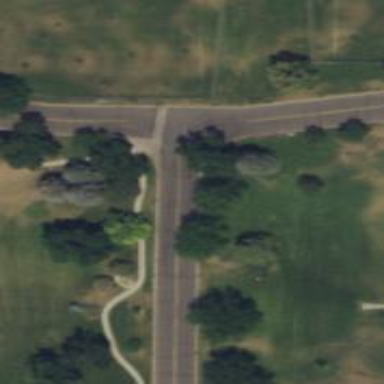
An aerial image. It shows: Disc golf hole.